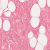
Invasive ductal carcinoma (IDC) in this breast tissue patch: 0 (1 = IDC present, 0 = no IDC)